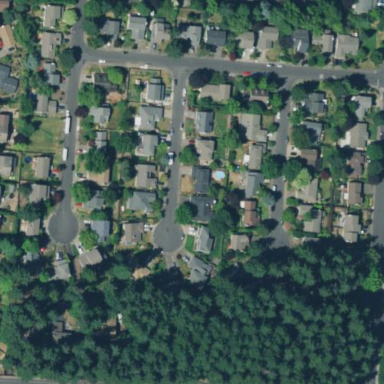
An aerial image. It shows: Single-family residential area.